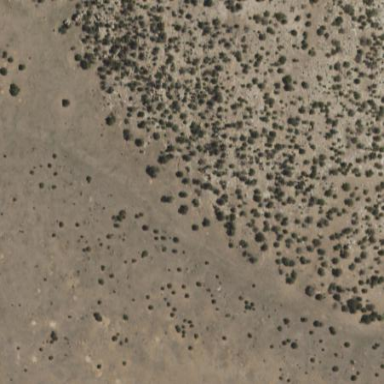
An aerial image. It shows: Patch of scrub vegetation.